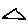
Label: triangle